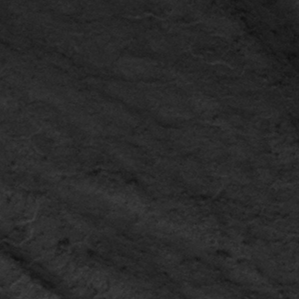
Label: frost